Interaction volume radius: 5 \u00c5
Interaction volume height: 15 \u00c5
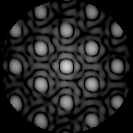
Disorder parameter: 0.1041